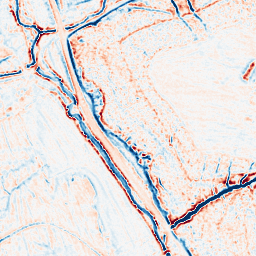
Category: edge_preserving
Decomposition family: bilateral
Decomposition parameters: d: 9
sigma_color: 100
sigma_space: 100
Upsampling method: linear_exact
Upsampling parameters: scale: 2
Upsampling scale: 2